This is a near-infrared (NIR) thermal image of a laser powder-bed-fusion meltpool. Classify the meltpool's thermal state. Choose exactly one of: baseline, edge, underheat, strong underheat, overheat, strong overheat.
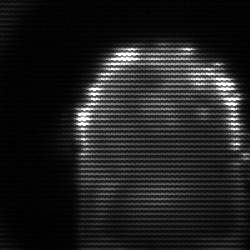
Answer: baseline